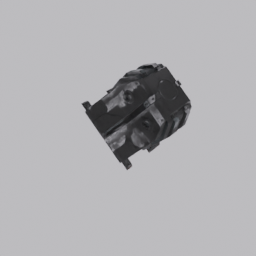
Label: mechanical